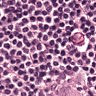
Metastatic tissue present: yes